Question: I'm trying to use a RelativeLayout to produce two rows of items, one row of three buttons up top with a scrollview below them. I want the scrollView to occupy as much of the space as possible.
I believe a RelativeLayout is the best approach here. I'm trying to do this at runtime and not via an xml layout file. My code is as follows:
'''
RelativeLayout.LayoutParams exitparams = new RelativeLayout.LayoutParams(RelativeLayout.LayoutParams.FILL_PARENT,
RelativeLayout.LayoutParams.WRAP_CONTENT);
exitparams.addRule(RelativeLayout.ALIGN_PARENT_LEFT);
RelativeLayout.LayoutParams zimparams = new RelativeLayout.LayoutParams(RelativeLayout.LayoutParams.FILL_PARENT,
RelativeLayout.LayoutParams.WRAP_CONTENT);
RelativeLayout.LayoutParams zoutparams = new RelativeLayout.LayoutParams(RelativeLayout.LayoutParams.FILL_PARENT,
RelativeLayout.LayoutParams.WRAP_CONTENT);
RelativeLayout.LayoutParams scrollparams = new RelativeLayout.LayoutParams(RelativeLayout.LayoutParams.FILL_PARENT,
RelativeLayout.LayoutParams.WRAP_CONTENT);
zimparams.addRule(RelativeLayout.ALIGN_PARENT_RIGHT);
scrollparams.addRule(RelativeLayout.ALIGN_PARENT_BOTTOM):
// Exit button
Button exitbutton = new Button(this);
exitbutton.setText("Exit");
exitbutton.setGravity(Gravity.CENTER);
exitbutton.setWidth(200);
exitbutton.setLayoutParams(exitparams);
// Zoom In button
Button zoomOutButton = new Button(this);
zoomOutButton.setText("Zoom Out");
zoomOutButton.setGravity(Gravity.CENTER);
zoomOutButton.setWidth(200);
zoomOutButton.setLayoutParams(zimparams);
// Zoom In button
Button zoomInButton = new Button(this);
zoomInButton.setText("Zoom In");
zoomInButton.setGravity(Gravity.CENTER);
zoomInButton.setWidth(200);
zoutparams.addRule(RelativeLayout.LEFT_OF, zoomInButton.getId());
zoomInButton.setLayoutParams(zoutparams);
RelativeLayout layout1 = new RelativeLayout(this);
layout1.setLayoutParams(new RelativeLayout.LayoutParams(RelativeLayout.LayoutParams.FILL_PARENT, RelativeLayout.LayoutParams.FILL_PARENT));
layout1.addView(exitbutton);
layout1.addView(zoomInButton);
layout1.addView(zoomOutButton);
exitbutton.setOnClickListener (new View.OnClickListener() {
public void onClick(View v) {
finish();
}
});
zoomInButton.setOnClickListener (new View.OnClickListener() {
public void onClick(View v) {
increaseZoom();
onResume();
}
});
zoomOutButton.setOnClickListener (new View.OnClickListener() {
public void onClick(View v) {
reduceZoom();
onResume();
}
});
drawView = new DrawView(this, height, width, SMD, zoomLevel);
drawView.setBackgroundColor(Color.WHITE);
ScrollView scrollView = new ScrollView(this);
scrollView.addView(drawView);
scrollView.setLayoutParams(scrollparams);
layout1.addView(scrollView);
setContentView(layout1);
'''
Yet the only thing that shows up is the scrollView. I'm guessing I'm missing something small here... I read the documentation and I believe I did this correctly but the fact that it is not working suggests I either did something wrong or cannot accomplish what I want to do.
A visual of how I want this to look is as follows:

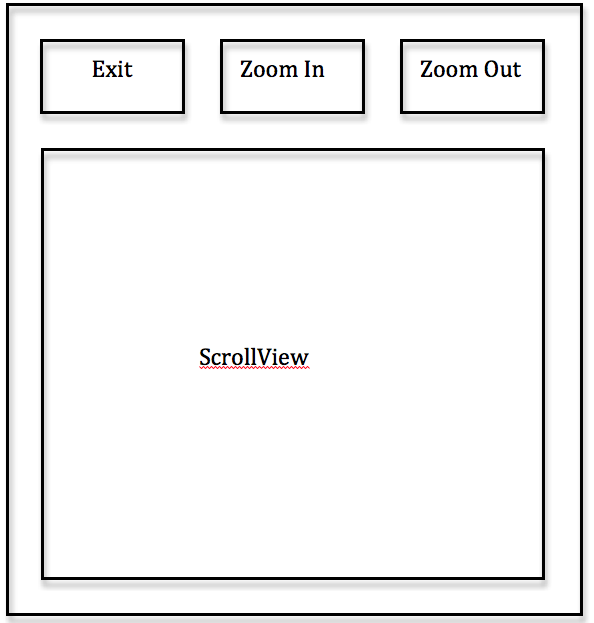
Answer: You need to call 'setContentView(layout1)' at the end to actually add the layout.
EDIT:
Okay so Iv'e fixed you code up and it's working on my phone. However I couldn't' work with 'DrawView' obviously so if there is something wrong with that I can't help you. Give this a go.
'''
RelativeLayout.LayoutParams exitparams = new RelativeLayout.LayoutParams(RelativeLayout.LayoutParams.WRAP_CONTENT,
RelativeLayout.LayoutParams.WRAP_CONTENT);
exitparams.addRule(RelativeLayout.ALIGN_PARENT_LEFT);
RelativeLayout.LayoutParams zimparams = new RelativeLayout.LayoutParams(RelativeLayout.LayoutParams.WRAP_CONTENT,
RelativeLayout.LayoutParams.WRAP_CONTENT);
RelativeLayout.LayoutParams zoutparams = new RelativeLayout.LayoutParams(RelativeLayout.LayoutParams.WRAP_CONTENT,
RelativeLayout.LayoutParams.WRAP_CONTENT);
RelativeLayout.LayoutParams scrollparams = new RelativeLayout.LayoutParams(RelativeLayout.LayoutParams.FILL_PARENT,
RelativeLayout.LayoutParams.WRAP_CONTENT);
zimparams.addRule(RelativeLayout.ALIGN_PARENT_RIGHT);
// Exit button
Button exitbutton = new Button(this);
exitbutton.setText("Exit");
exitbutton.setGravity(Gravity.CENTER);
exitbutton.setWidth(200);
exitbutton.setLayoutParams(exitparams);
exitbutton.setId(2);
// Zoom In button
Button zoomOutButton = new Button(this);
zoomOutButton.setText("Zoom Out");
zoomOutButton.setGravity(Gravity.CENTER);
zoomOutButton.setWidth(200);
zoomOutButton.setLayoutParams(zimparams);
zoomOutButton.setId(1);
// Zoom In button
Button zoomInButton = new Button(this);
zoomInButton.setText("Zoom In");
zoomInButton.setGravity(Gravity.CENTER);
zoomInButton.setWidth(200);
zoutparams.addRule(RelativeLayout.LEFT_OF, 1);
zoutparams.addRule(RelativeLayout.RIGHT_OF, 2);
zoomInButton.setLayoutParams(zoutparams);
RelativeLayout layout1 = new RelativeLayout(this);
layout1.setLayoutParams(new RelativeLayout.LayoutParams(RelativeLayout.LayoutParams.FILL_PARENT, RelativeLayout.LayoutParams.FILL_PARENT));
layout1.addView(exitbutton);
layout1.addView(zoomInButton);
layout1.addView(zoomOutButton);
exitbutton.setOnClickListener (new View.OnClickListener() {
public void onClick(View v) {
finish();
}
});
zoomInButton.setOnClickListener (new View.OnClickListener() {
public void onClick(View v) {
//increaseZoom();
onResume();
}
});
zoomOutButton.setOnClickListener (new View.OnClickListener() {
public void onClick(View v) {
//reduceZoom();
onResume();
}
});
//drawView = new DrawView(this, height, width, SMD, zoomLevel);
// drawView.setBackgroundColor(Color.WHITE);
ScrollView scrollView = new ScrollView(this);
//scrollView.addView(drawView);
scrollparams.addRule(RelativeLayout.BELOW,1);
scrollView.setLayoutParams(scrollparams);
layout1.addView(scrollView);
setContentView(layout1);
'''